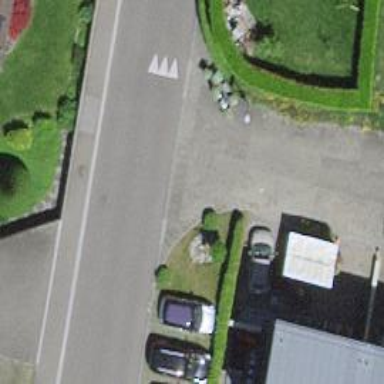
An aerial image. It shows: Residential road.